Field crop: tomato
Growth stage: 1
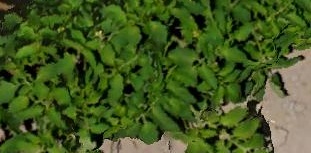
Species: tomato